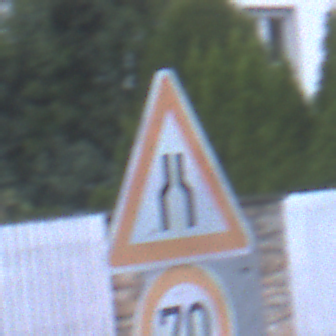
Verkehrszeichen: VerengteFahrbahn
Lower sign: Geschwindigkeit70
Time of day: SunriseSunset
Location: Outdoor (Urban)
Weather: PartlyCloudy
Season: NotSpecified
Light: Natural